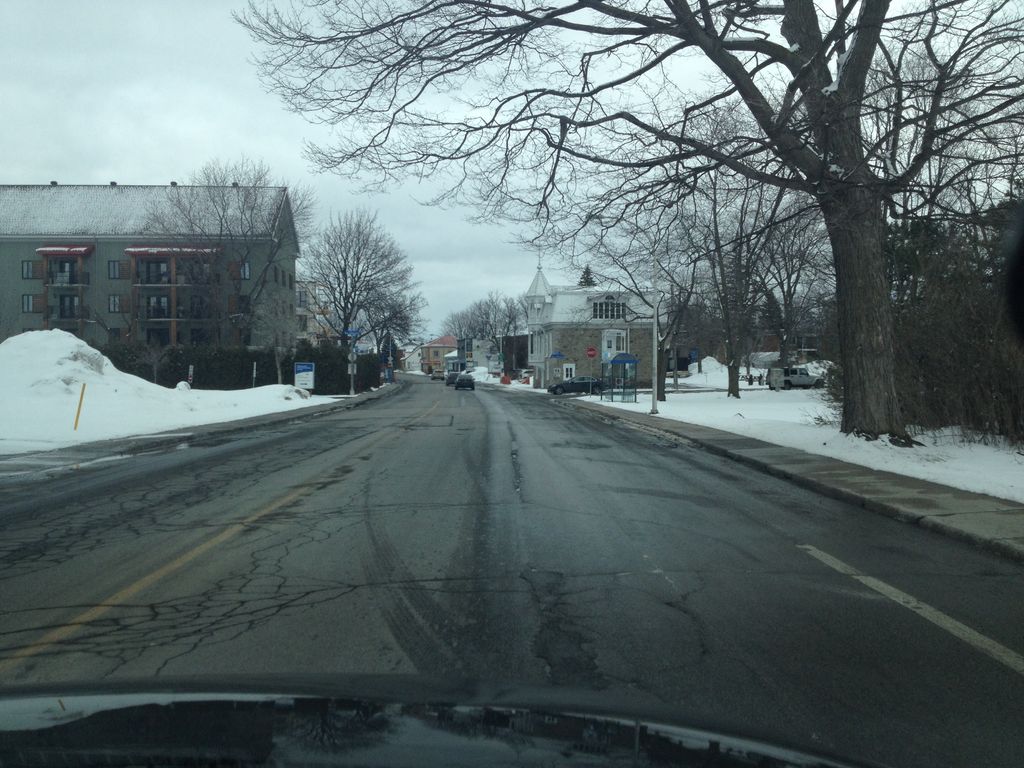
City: montreal